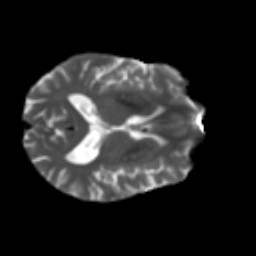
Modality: T2w
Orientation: axial
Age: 63
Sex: male
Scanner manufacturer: ge
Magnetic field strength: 3 T
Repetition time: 7.8 s
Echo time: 0.0611 s